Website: lowes
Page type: billing-address
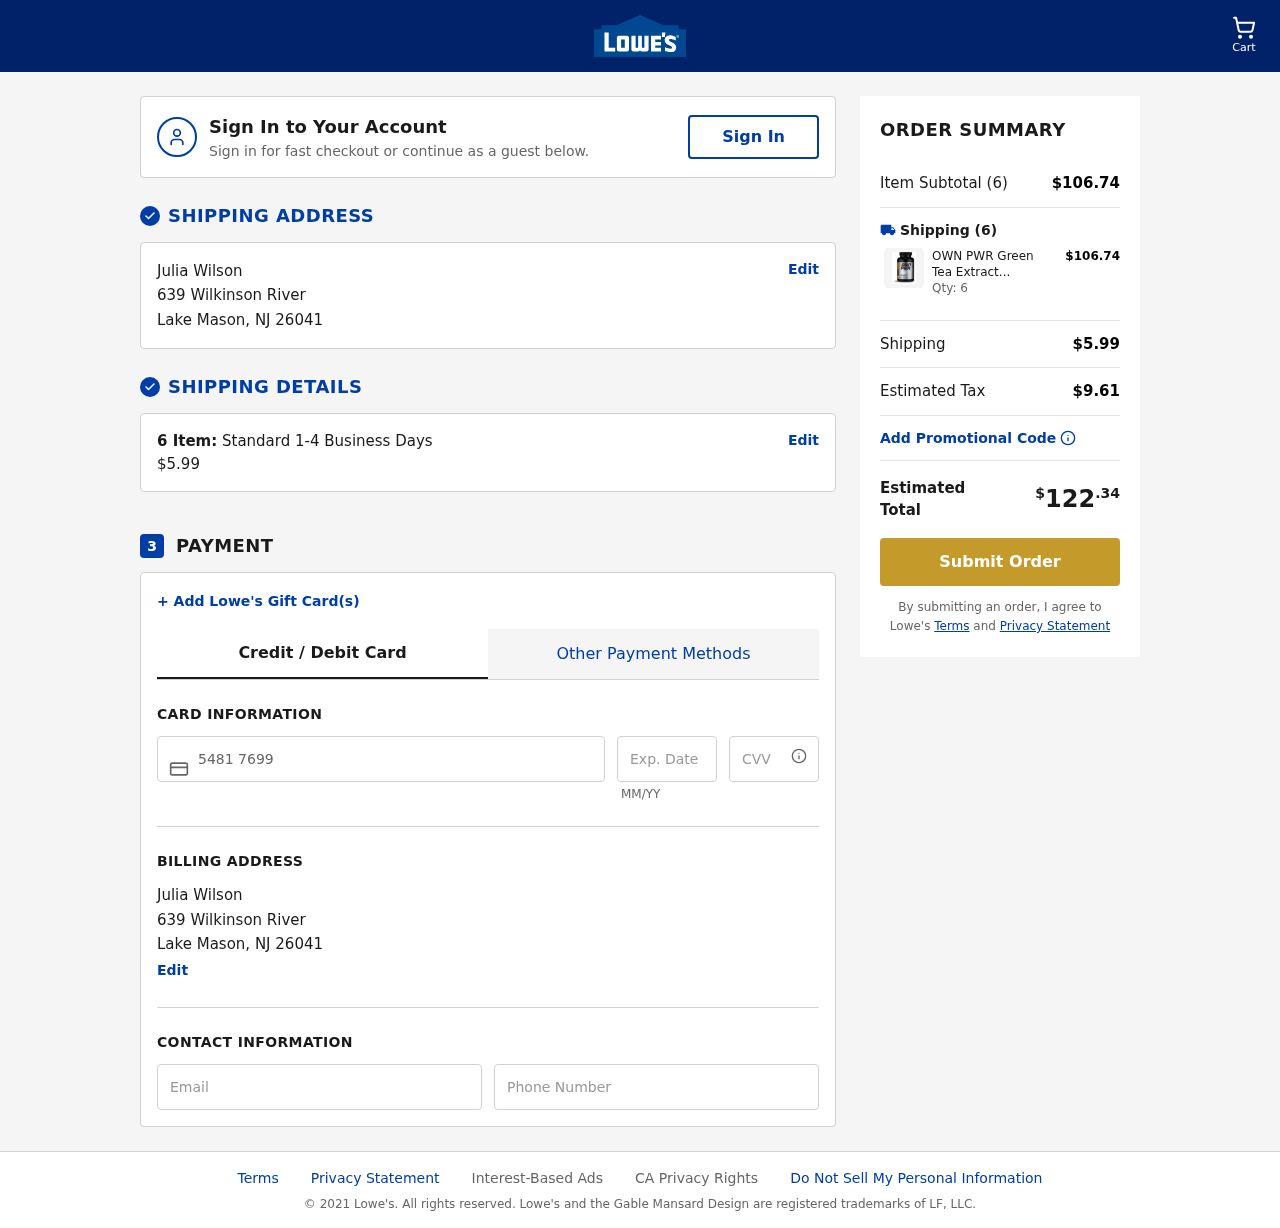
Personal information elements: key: PII_CARD_CVV
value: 008
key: PII_CARD_EXPIRY
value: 05/26
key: PII_CARD_NUMBER
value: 5481 7699 3075 6801
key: PII_CITY
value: Lake Mason
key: PII_EMAIL
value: juliawilson@gmail.com
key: PII_FULLNAME
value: Julia Wilson
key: PII_PHONE
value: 4755963200
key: PII_POSTCODE
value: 26041
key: PII_STATE_ABBR
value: NJ
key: PII_STREET
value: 639 Wilkinson River
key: PII_FULLNAME2
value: Julia Wilson
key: PII_CITY2
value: Lake Mason
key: PII_STATE_ABBR2
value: NJ
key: PII_POSTCODE_FULL
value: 26041
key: PII_POSTCODE_NUMERIC
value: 26041
Product elements: key: PRODUCT1_NAME
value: OWN PWR Green Tea Extract 500 MG with 250 MG EGCG, 120 Capsules, 4 Month Supply
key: PRODUCT1_PRICE
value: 17.79
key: PRODUCT1_QUANTITY
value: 6
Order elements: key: ORDER_NUM_ITEMS
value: Cart
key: ORDER_NUM_ITEMS
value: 6 Item:
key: ORDER_NUM_ITEMS
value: Item Subtotal (6)
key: ORDER_SHIPPING_COST
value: $5.99
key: ORDER_SUBTOTAL
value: $106.74
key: ORDER_TAX
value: $9.61
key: ORDER_TOTAL
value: $122.34